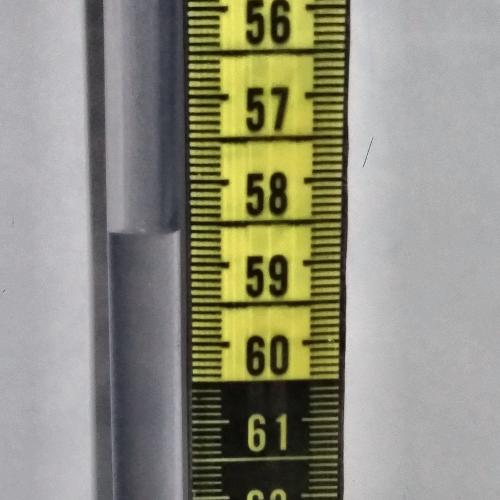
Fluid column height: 58.6 cm